Interaction volume radius: 10 \u00c5
Interaction volume height: 20 \u00c5
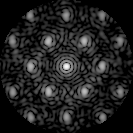
Disorder parameter: 0.4197